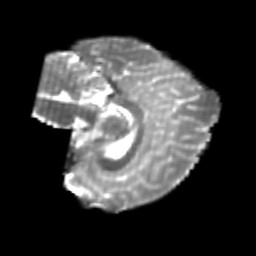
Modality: T2w
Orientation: sagittal
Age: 21
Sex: female
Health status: healthy
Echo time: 0.074 s